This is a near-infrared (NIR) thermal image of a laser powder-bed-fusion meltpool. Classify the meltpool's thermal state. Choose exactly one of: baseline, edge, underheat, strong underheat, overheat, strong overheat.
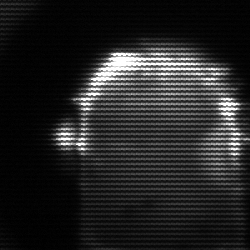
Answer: strong underheat